Question: I am using asp.net to produce a chart which is similar to what's produced by the code below.
Notice that each legend entry occupies three lines, but the symbol is vertically aligned centrally, which I think looks unclear:

Is it possible to align the symbols vertically so that it sits alongside the first line of text (e.g. the first blue line should sit next to "Some name - 1")? Or, can some kind of separator be configured? Either way I'd prefer to align vertically, but both options together would be excellent.
Full demo code:
'''
Protected Sub Page_Load(sender As Object, e As EventArgs) Handles Me.Load
Dim chart1 As New Chart
Page.Controls.Add(chart1)
chart1.ChartAreas.Add(New ChartArea)
Dim l As New Legend
chart1.Legends.Add(l)
Dim dt As New DataTable
dt.Columns.Add(New DataColumn With {.ColumnName = "ColA", .DataType = GetType(System.String)})
dt.Columns.Add(New DataColumn With {.ColumnName = "ColB", .DataType = GetType(System.Int32)})
dt.Columns.Add(New DataColumn With {.ColumnName = "ColC", .DataType = GetType(System.Int32)})
dt.Columns.Add(New DataColumn With {.ColumnName = "ColD", .DataType = GetType(System.Int32)})
Dim rnd As New Random
For i As Integer = 1 To 5
Dim dr As DataRow = dt.NewRow
dr.Item("ColA") = String.Format("{0} {1}", "Some name - ", i.ToString)
dr.Item("ColB") = rnd.Next(0, 100)
dr.Item("ColC") = rnd.Next(0, 100)
dr.Item("ColD") = rnd.Next(0, 100)
dt.Rows.Add(dr)
Next
Dim gv As New GridView
Page.Form.Controls.Add(gv)
gv.DataSource = dt
gv.DataBind()
For Each dr As DataRow In dt.Rows
Dim s As New Series
s.Name = dr.Item("ColA").ToString
s.ChartType = SeriesChartType.Line
s.LegendText = s.Name & Environment.NewLine & "Line 2" & Environment.NewLine & "Line 3"
chart1.Series.Add(s)
For i As Integer = 1 To dt.Columns.Count - 1
Dim p As New DataPoint
p.SetValueY(Convert.ToInt32(dr.Item(i)))
p.AxisLabel = dt.Columns(i).ColumnName
Trace.Warn(dt.Columns(i).ColumnName & " = " & Convert.ToInt32(dr.Item(i)).ToString)
s.Points.Add(p)
Next
Next
chart1.DataBind()
End Sub
'''
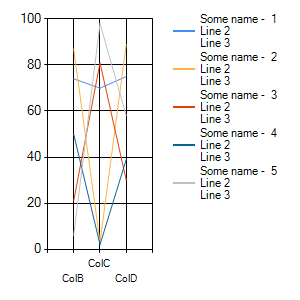
Answer: You can use the <URL> to customize the alignment and separators for the legend items:
'''
Imports System.Drawing
Protected Sub Chart_CustomizeLegend(sender As Object, e As CustomizeLegendEventArgs)
For Each item As LegendItem In e.LegendItems
' Align the series symbol.
item.Cells(0).Alignment = ContentAlignment.TopCenter
' Add a separator.
item.SeparatorType = LegendSeparatorStyle.Line
item.SeparatorColor = Color.LightGray
Next
End Sub
Protected Sub Page_Load(sender As Object, e As EventArgs) Handles Me.Load
Dim chart1 As New Chart
' Bind to the CustomizeLegend event.
AddHandler chart1.CustomizeLegend, AddressOf Chart_CustomizeLegend
Page.Controls.Add(chart1)
chart1.ChartAreas.Add(New ChartArea)
Dim l As New Legend
' ... The rest of your code...
End Sub
'''